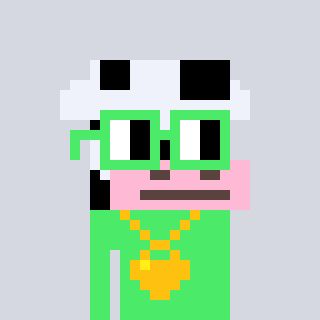
a pixel art character with square light green glasses, a cow-shaped head and a teal-colored body on a cool background